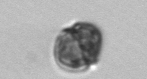
Label: Dinophyceae